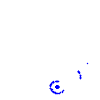
Particle: kaon